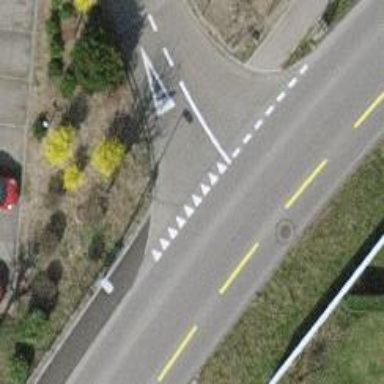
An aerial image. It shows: Unmarked crossing on the road.